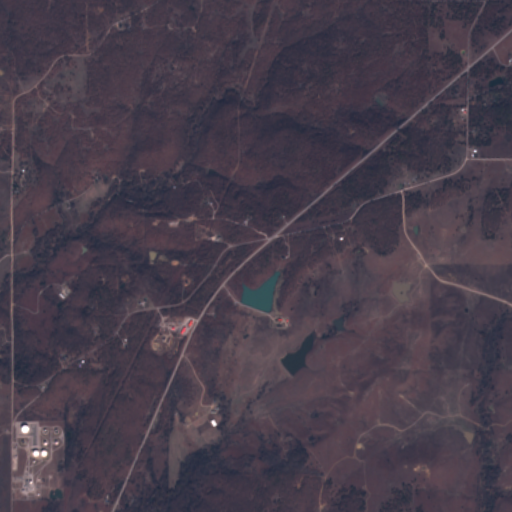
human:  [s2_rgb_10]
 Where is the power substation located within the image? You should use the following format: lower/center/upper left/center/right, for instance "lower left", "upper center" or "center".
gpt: The power substation is located in the lower left of the image.
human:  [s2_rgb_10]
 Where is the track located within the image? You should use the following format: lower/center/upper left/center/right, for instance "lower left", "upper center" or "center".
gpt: There is no track in the image.